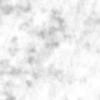
Label: no_change